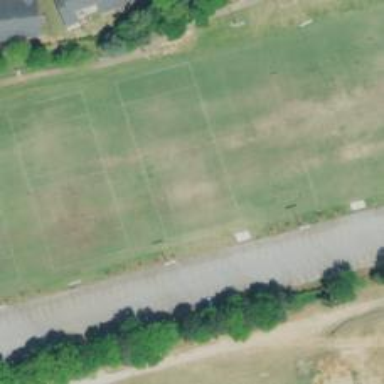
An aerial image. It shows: Pitch for American football.